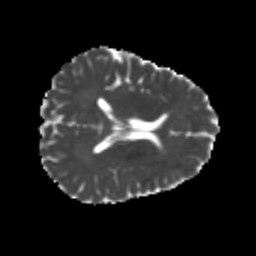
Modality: MD
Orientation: axial
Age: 23
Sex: male
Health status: healthy
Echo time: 0.074 s